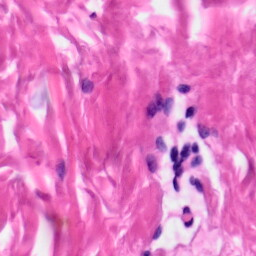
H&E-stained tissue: Skin